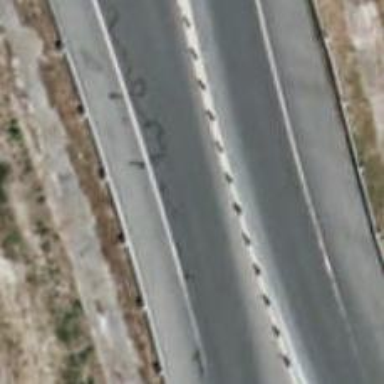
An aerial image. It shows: Motorway link.